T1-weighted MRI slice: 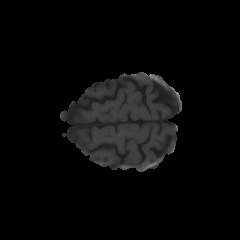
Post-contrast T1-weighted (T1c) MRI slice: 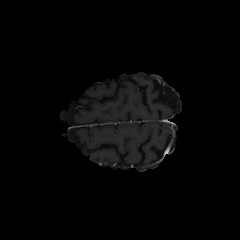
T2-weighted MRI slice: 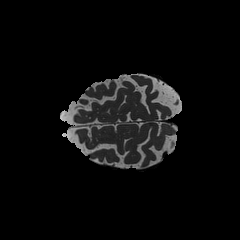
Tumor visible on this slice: no